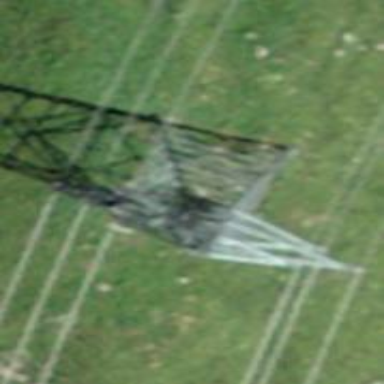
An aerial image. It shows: Towering power structure.